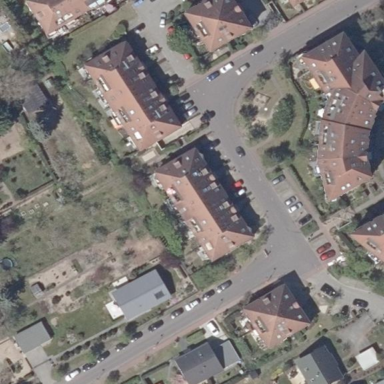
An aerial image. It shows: Half-hipped roof on apartment building.